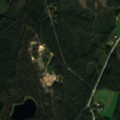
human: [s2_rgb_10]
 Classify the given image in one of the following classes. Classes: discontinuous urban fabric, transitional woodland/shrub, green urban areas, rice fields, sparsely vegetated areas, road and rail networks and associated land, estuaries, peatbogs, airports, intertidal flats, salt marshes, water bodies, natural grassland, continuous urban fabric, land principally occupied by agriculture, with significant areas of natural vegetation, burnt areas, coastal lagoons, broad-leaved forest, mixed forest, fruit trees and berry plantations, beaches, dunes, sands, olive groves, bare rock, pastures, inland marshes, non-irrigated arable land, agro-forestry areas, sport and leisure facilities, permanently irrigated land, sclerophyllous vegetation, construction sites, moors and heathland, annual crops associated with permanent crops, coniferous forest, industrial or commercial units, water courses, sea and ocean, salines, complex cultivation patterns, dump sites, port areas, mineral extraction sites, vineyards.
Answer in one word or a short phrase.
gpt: coniferous forest, mixed forest